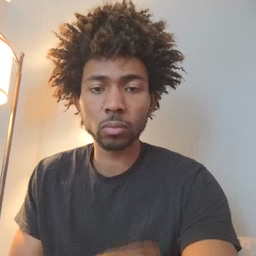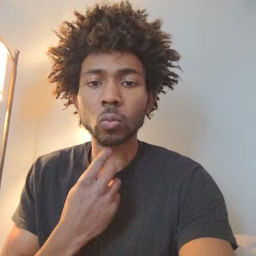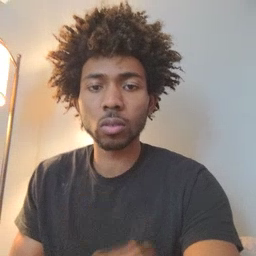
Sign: red